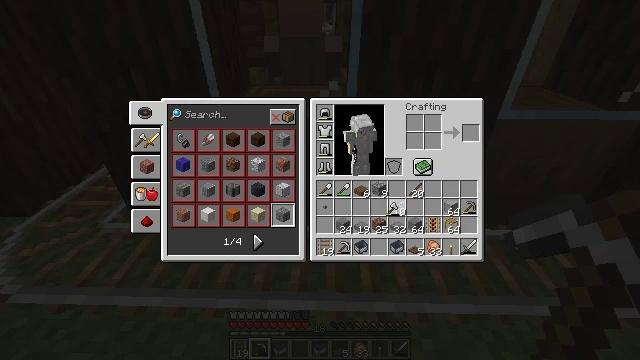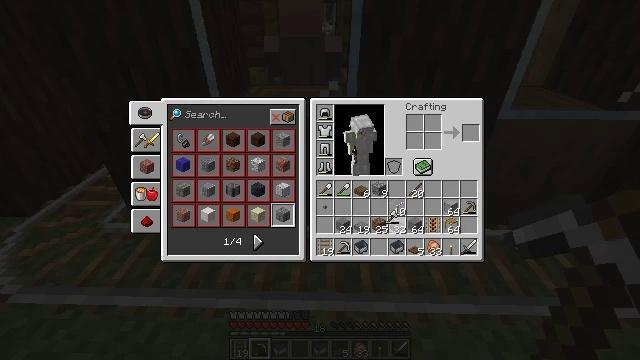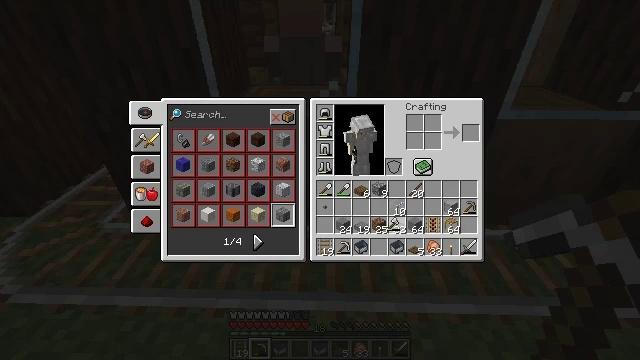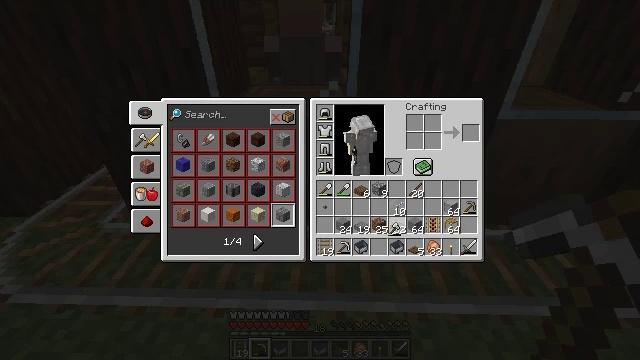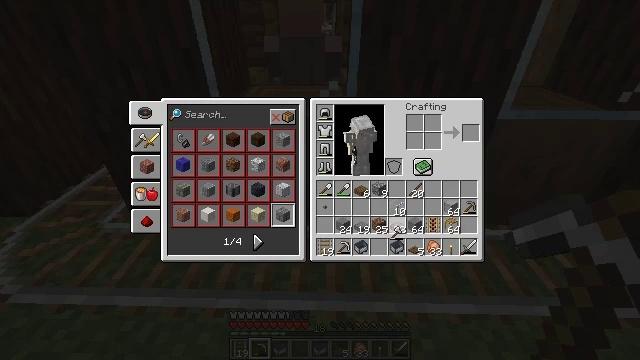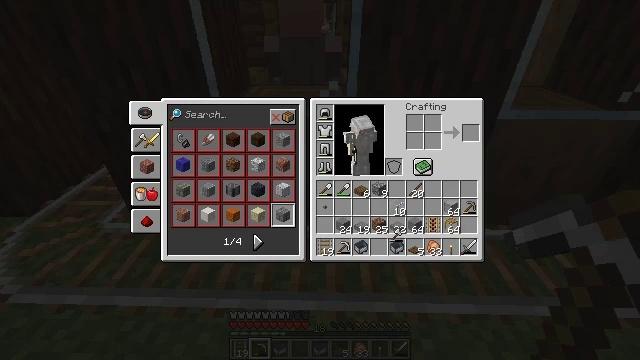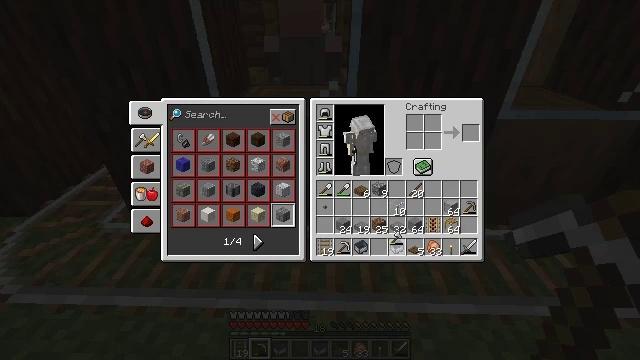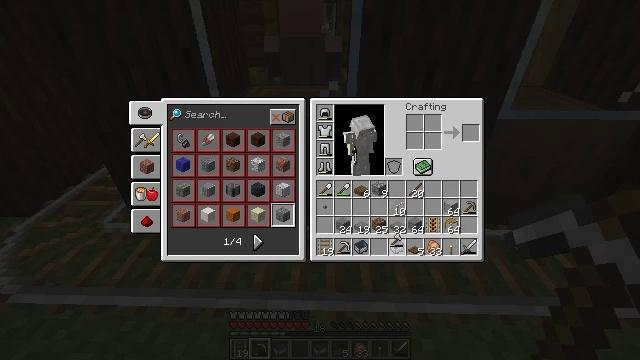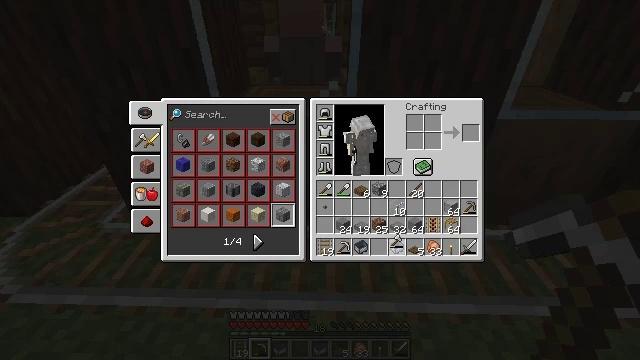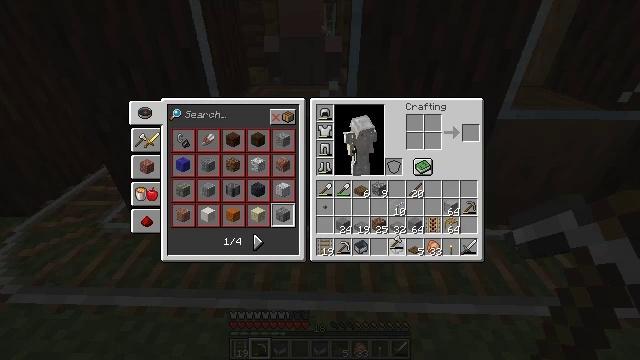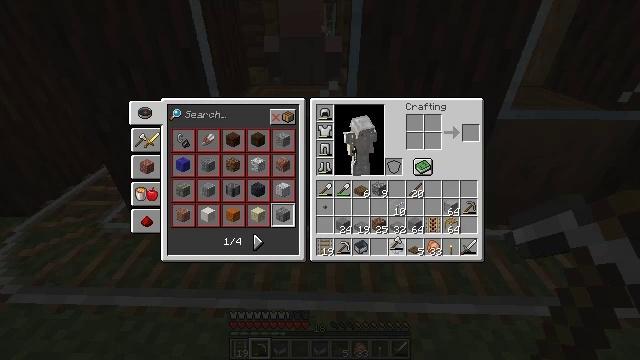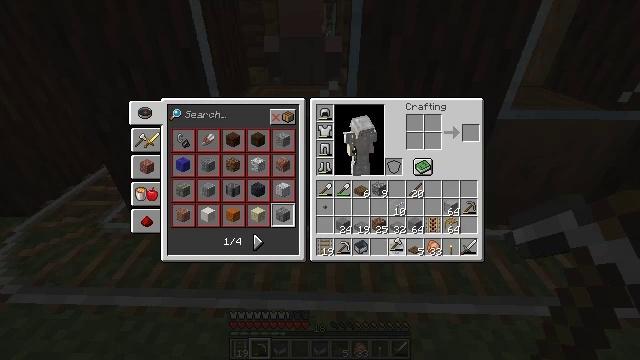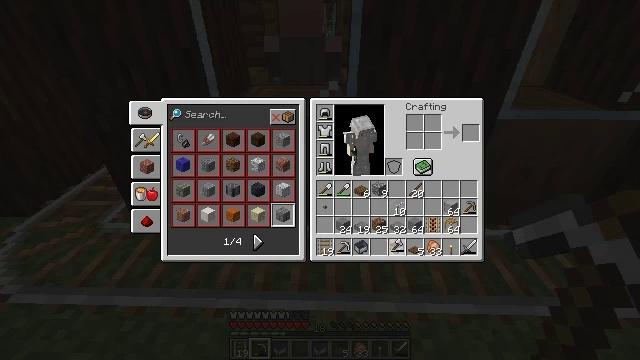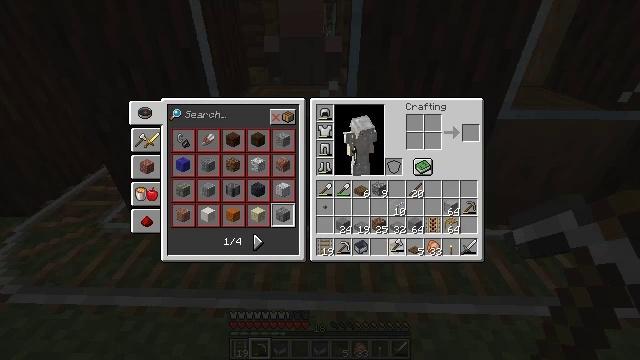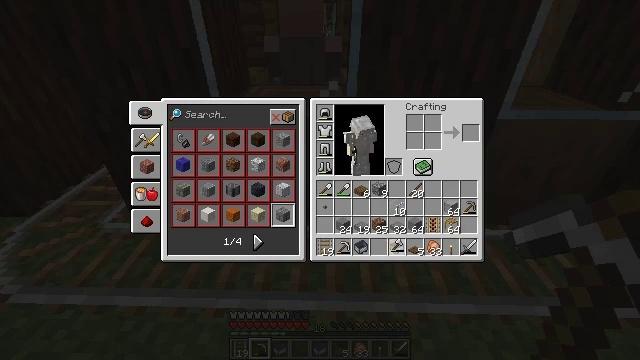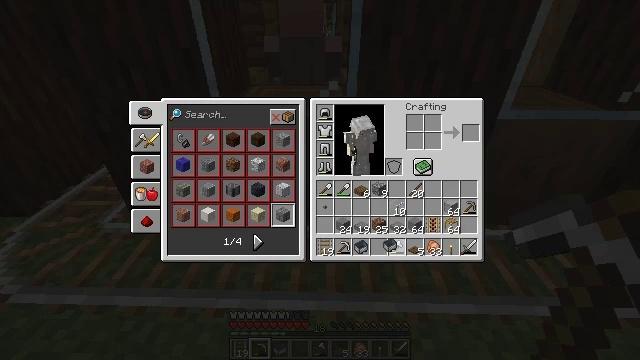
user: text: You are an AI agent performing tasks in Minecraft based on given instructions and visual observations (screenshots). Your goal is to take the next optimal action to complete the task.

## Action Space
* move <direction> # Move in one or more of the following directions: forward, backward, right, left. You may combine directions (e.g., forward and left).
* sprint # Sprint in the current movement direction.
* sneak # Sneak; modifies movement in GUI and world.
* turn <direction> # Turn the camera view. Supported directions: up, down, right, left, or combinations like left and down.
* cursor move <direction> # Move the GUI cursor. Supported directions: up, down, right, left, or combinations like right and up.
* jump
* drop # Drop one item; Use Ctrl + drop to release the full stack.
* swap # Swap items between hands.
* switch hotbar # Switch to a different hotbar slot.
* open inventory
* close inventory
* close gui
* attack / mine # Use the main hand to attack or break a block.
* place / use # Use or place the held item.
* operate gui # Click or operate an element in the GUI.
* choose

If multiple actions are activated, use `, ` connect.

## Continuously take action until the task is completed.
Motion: motion action
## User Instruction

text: Collect stripped spruce log as resource.
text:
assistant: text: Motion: turn down
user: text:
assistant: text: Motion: no_op
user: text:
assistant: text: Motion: no_op
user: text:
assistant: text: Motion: no_op
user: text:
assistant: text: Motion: no_op
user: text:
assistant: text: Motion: no_op
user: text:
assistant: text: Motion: no_op
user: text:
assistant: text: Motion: no_op
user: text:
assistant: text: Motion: no_op
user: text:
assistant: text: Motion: no_op
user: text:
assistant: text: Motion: no_op
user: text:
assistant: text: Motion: attack / mine
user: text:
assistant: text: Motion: attack / mine
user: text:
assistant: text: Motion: attack / mine
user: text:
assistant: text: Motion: no_op
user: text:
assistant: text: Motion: no_op
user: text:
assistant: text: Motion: no_op
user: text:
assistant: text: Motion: no_op
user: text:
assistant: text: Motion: no_op
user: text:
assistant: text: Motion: no_op
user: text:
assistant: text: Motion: attack / mine
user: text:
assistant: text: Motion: attack / mine
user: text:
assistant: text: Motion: attack / mine
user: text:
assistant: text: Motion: attack / mine
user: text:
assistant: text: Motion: no_op
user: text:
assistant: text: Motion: no_op
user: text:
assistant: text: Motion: no_op
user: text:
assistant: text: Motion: no_op
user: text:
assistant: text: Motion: no_op
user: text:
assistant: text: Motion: no_op